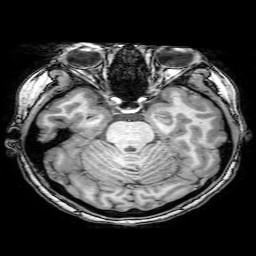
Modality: T1w
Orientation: coronal
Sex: female
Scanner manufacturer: philips
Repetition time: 0.008225 s
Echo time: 0.00379 s